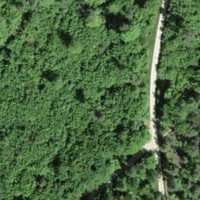
EUNIS habitat code: 41
Species observed at this site:
Euphorbia cyparissias